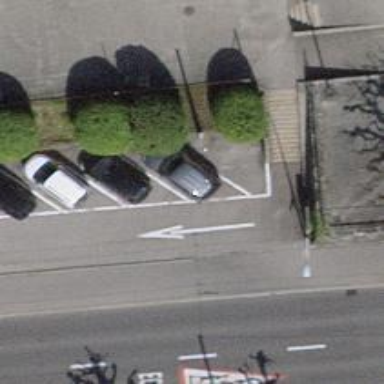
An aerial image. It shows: Motorcycle parking area.